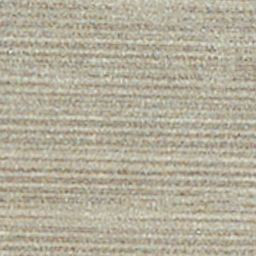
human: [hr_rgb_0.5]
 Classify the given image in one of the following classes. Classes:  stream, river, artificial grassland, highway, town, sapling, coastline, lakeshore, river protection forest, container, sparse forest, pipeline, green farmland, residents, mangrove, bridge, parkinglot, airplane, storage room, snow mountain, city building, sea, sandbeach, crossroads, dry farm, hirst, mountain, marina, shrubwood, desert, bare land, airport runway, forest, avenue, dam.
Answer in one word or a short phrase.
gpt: dry farm